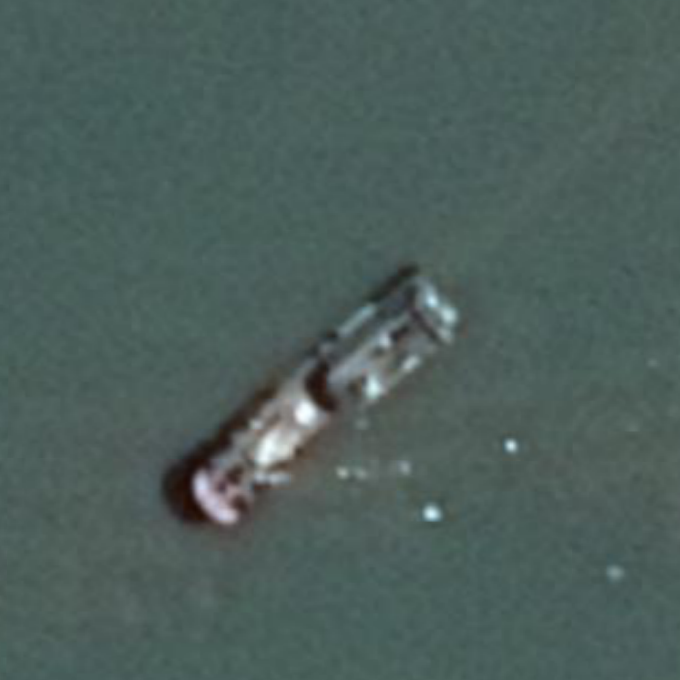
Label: Cargo_ship